Question: I have Excel spreadsheets for writing schedules and sending them to crews. This involves vba which hides columns and saves as a PDF.
In order for me to use Google-Sheets printing to PDF, and opening individual emails in Gmail seems less efficient. I discovered you can copy (ctrl+c) a range (ex: "A1:E10"), and paste straight into Gmail (ctrl+v) and it looks just as good.
1. Activates a specific range ( I already did this )
2. Copies it to clipboard ( I can not figure this one out
3. & activates a mailto URL ( I didn't figure that out, but I'm using =hyperlink(url,name) ).
or
-
or
-
See <URL>

I am new to Google Scripts, but familiar with VBA (and object oriented programming in general with exception to scripting languages XD)
Any help or sources, or alternative solutions to accomplish the same thing would be very helpful.
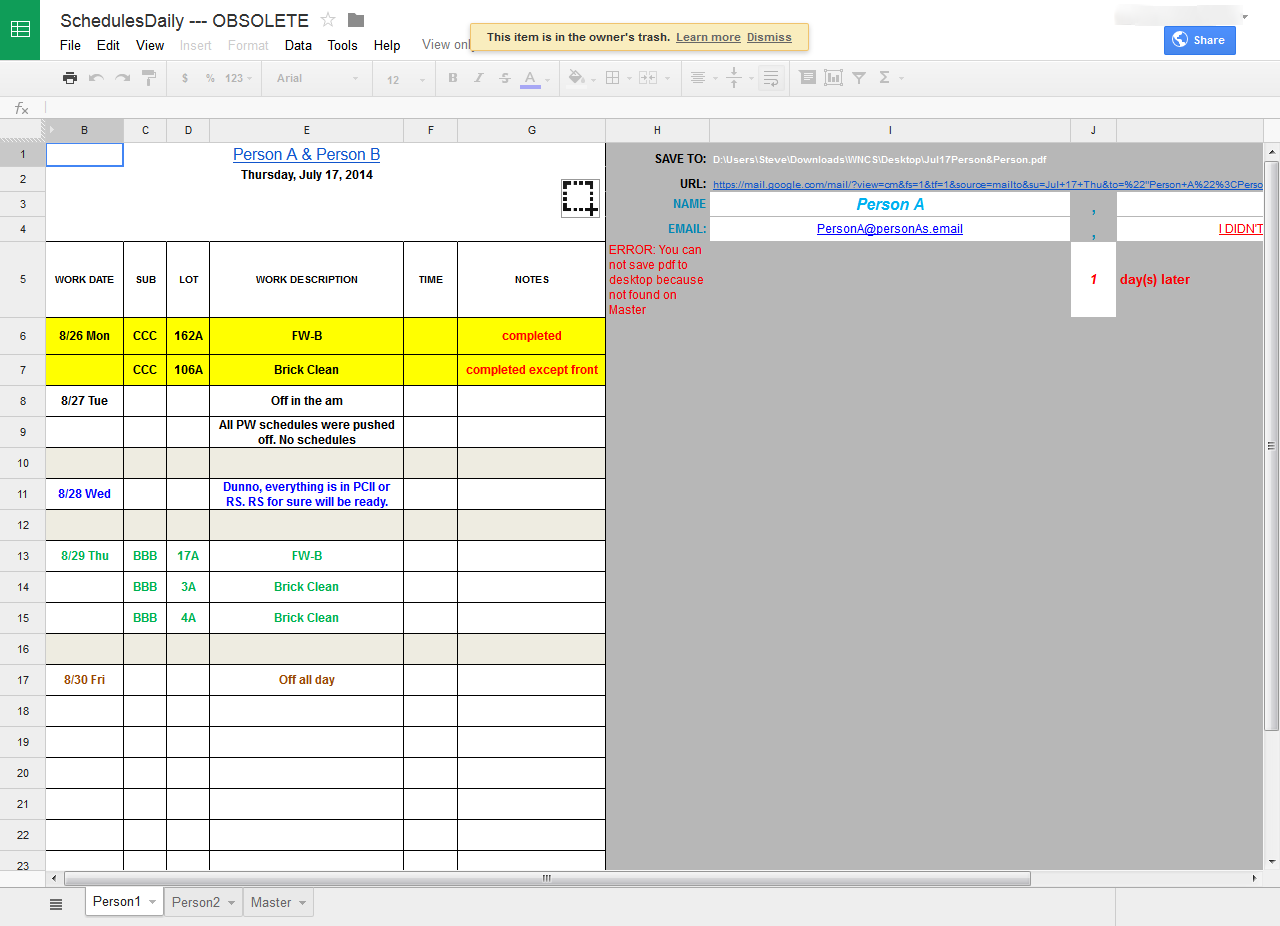
Answer: Since Google Sheets is not an application running on your computer, its script capabilities are very different from VBA in Excel. No access to your PC's clipboard, for one. No triggering of a print dialog, for another. You can do those things in a browser while using Sheets, but not from a script.
The most straight-forward approach given the capabilities of Google Apps Script, though, will be:
- - -
There is no need to hide or unhide columns this way, as the embedded schedule can be built of only the interesting columns.
### sendEmail()
You've asked to preserve formatting and range-values, so here's an approach that will do that. The 'sendMail()' function operates on the active spreadsheet, and reads the schedule from a fixed range , builds an email, and sends it to the email address found on that sheet.
For the most up-to-date code, refer to <URL>.
'''
function sendEmail() {
var ss = SpreadsheetApp.getActiveSpreadsheet();
var sheet = ss.getActiveSheet();
var recipient = sheet.getRange("I4").getValue(); // "TO" email address
var subject = Utilities.formatDate(
sheet.getRange("E2").getValue(),
ss.getSpreadsheetTimeZone(),
"MMM d EEE");
var schedRange = sheet.getRange("B5:G26");
// Put Name & Date into email first.
// We only want the schedule within borders, so
// these are handled separately.
var body = '<div style="text-align:center;display: inline-block;font-family: arial,sans,sans-serif">'
body += '<H1>'+ sheet.getRange("E1").getValue() +'</H1>';
body += '<H2>'
+ Utilities.formatDate(
sheet.getRange("E2").getValue(),
ss.getSpreadsheetTimeZone(),
"EEEEE, MMMMM d, yyyy")
+ '</H2>';
body += getHtmlTable(schedRange);
body += '</div>';
debugger;
recipient = Session.getActiveUser().getEmail(); // For debugging, send only to self
GmailApp.sendEmail(recipient, subject, "Requires HTML", {htmlBody:body})
}
'''
### getHtmlTable()
The 'sendEmail()' function relies on 'getHtmlTable()', which is the beginning of a general utility to render a spreadsheet range as an HTML table. See <URL> for the latest version.
Caveats:
- - 'tableFormat'- -
Code:
'''
/**
* Return a string containing an HTML table representation
* of the given range, preserving style settings.
*/
function getHtmlTable(range){
var ss = range.getSheet().getParent();
var sheet = range.getSheet();
startRow = range.getRow();
startCol = range.getColumn();
lastRow = range.getLastRow();
lastCol = range.getLastColumn();
// Read table contents
var data = range.getValues();
// Get css style attributes from range
var fontColors = range.getFontColors();
var backgrounds = range.getBackgrounds();
var fontFamilies = range.getFontFamilies();
var fontSizes = range.getFontSizes();
var fontLines = range.getFontLines();
var fontWeights = range.getFontWeights();
var horizontalAlignments = range.getHorizontalAlignments();
var verticalAlignments = range.getVerticalAlignments();
// Get column widths in pixels
var colWidths = [];
for (var col=startCol; col<=lastCol; col++) {
colWidths.push(sheet.getColumnWidth(col));
}
// Get Row heights in pixels
var rowHeights = [];
for (var row=startRow; row<=lastRow; row++) {
rowHeights.push(sheet.getRowHeight(row));
}
// Future consideration...
var numberFormats = range.getNumberFormats();
// Build HTML Table, with inline styling for each cell
var tableFormat = 'style="border:1px solid black;border-collapse:collapse;text-align:center" border = 1 cellpadding = 5';
var html = ['<table '+tableFormat+'>'];
// Column widths appear outside of table rows
for (col=0;col<colWidths.length;col++) {
html.push('<col width="'+colWidths[col]+'">')
}
// Populate rows
for (row=0;row<data.length;row++) {
html.push('<tr height="'+rowHeights[row]+'">');
for (col=0;col<data[row].length;col++) {
// Get formatted data
var cellText = data[row][col];
if (cellText instanceof Date) {
cellText = Utilities.formatDate(
cellText,
ss.getSpreadsheetTimeZone(),
'MMM/d EEE');
}
var style = 'style="'
+ 'color: ' + fontColors[row][col]+'; '
+ 'font-family: ' + fontFamilies[row][col]+'; '
+ 'font-size: ' + fontSizes[row][col]+'; '
+ 'font-weight: ' + fontWeights[row][col]+'; '
+ 'background-color: ' + backgrounds[row][col]+'; '
+ 'text-align: ' + horizontalAlignments[row][col]+'; '
+ 'vertical-align: ' + verticalAlignments[row][col]+'; '
+'"';
html.push('<td ' + style + '>'
+cellText
+'</td>');
}
html.push('</tr>');
}
html.push('</table>');
return html.join('');
}
'''
### Email Example